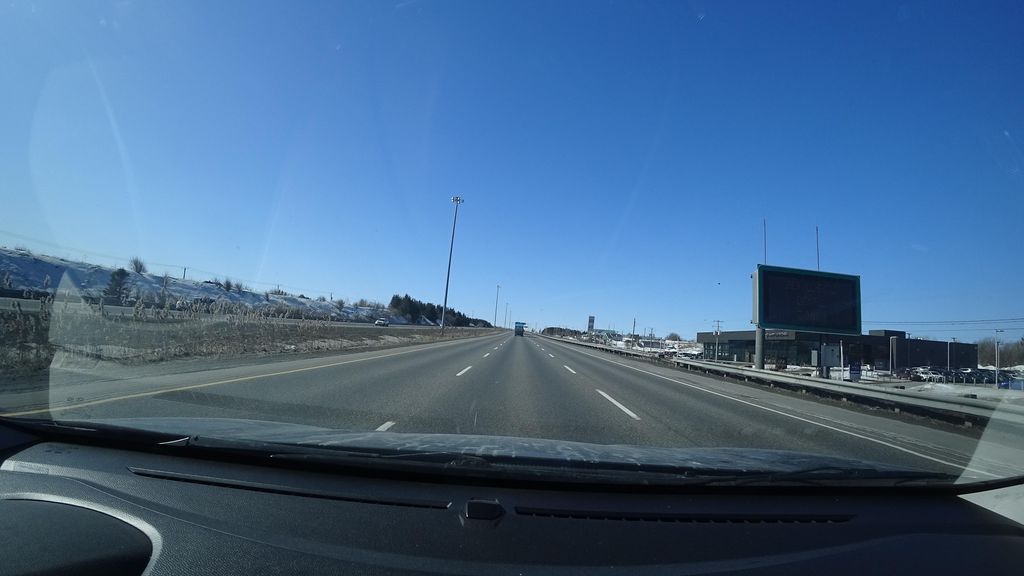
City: quebec_city